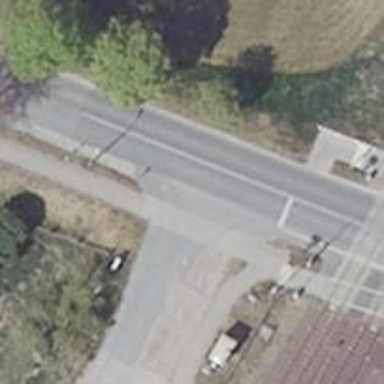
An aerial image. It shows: Unmarked road crossing.